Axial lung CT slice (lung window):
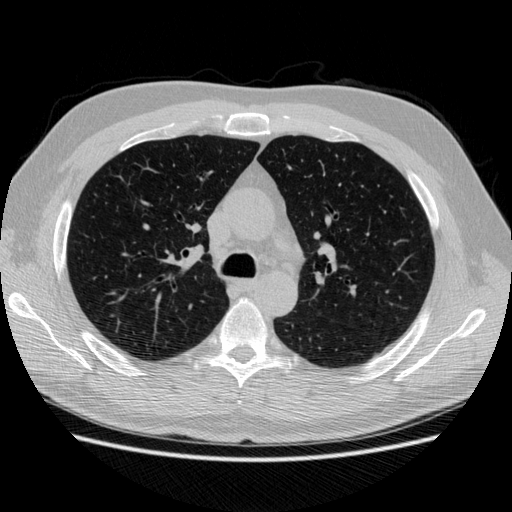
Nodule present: no